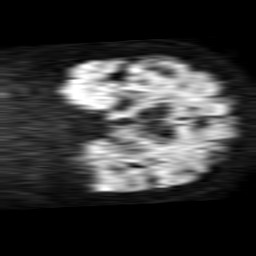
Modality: TRACE
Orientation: coronal
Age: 83
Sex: female
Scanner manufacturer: philips
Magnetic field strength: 1.5 T
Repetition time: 3.781 s
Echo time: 0.09565 s